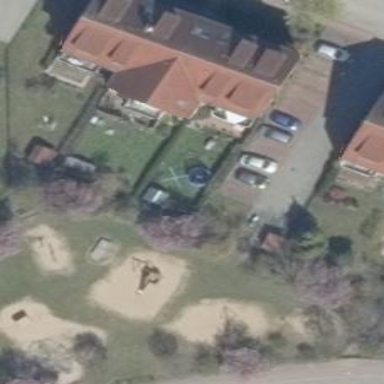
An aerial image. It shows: Playground area for leisure activities on the land.